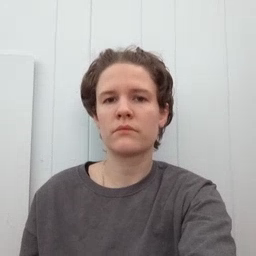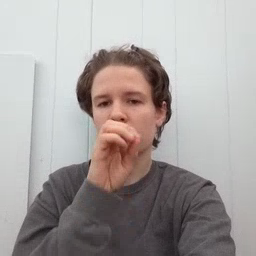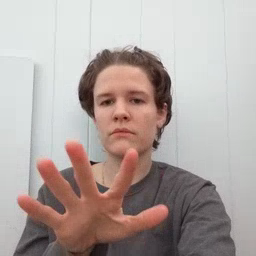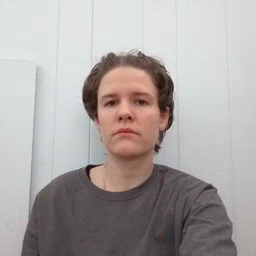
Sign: blow